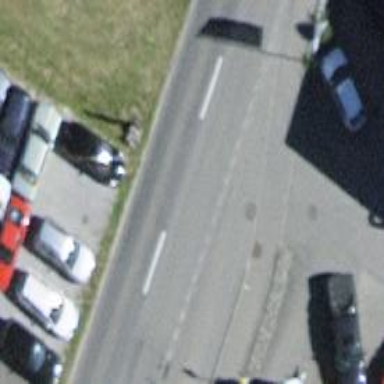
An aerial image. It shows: Bus stop with designated stop position for public transport.